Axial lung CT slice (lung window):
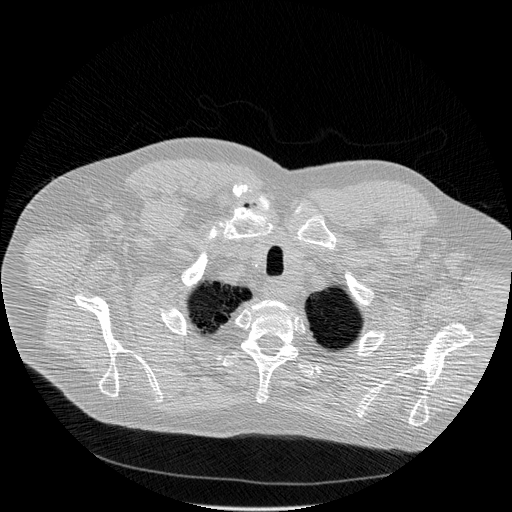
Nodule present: no